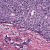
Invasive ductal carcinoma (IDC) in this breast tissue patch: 0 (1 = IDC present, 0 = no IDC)